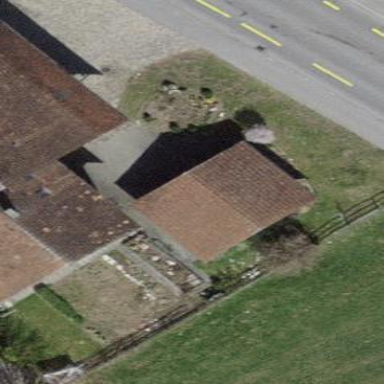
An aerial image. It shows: Garage.